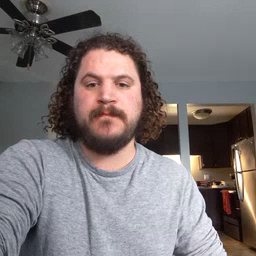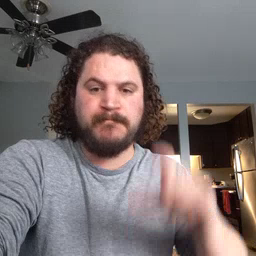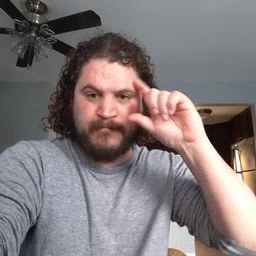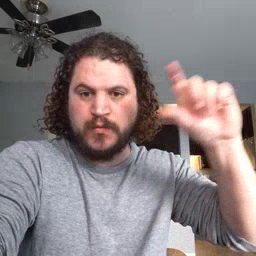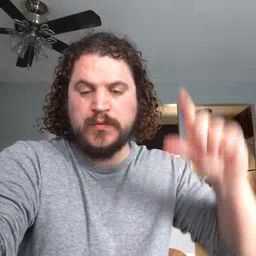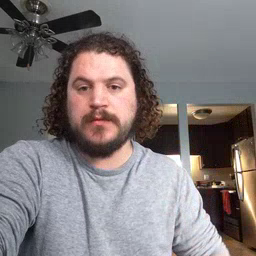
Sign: moon